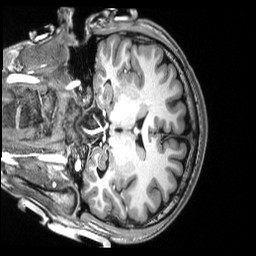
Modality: T1w
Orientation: coronal